Question: The layout of my Android application is divided into a top bar (a 'RelativeLayout') and another 'LinearLayout' where fragments are loaded and changed.
This is an overview:

When the application is started the first is shown and the menu fragments are loaded inside the inferior layout. Pressing on each of the 3 buttons will change the fragment but the top bar will always be the same, as it stays outside the fragment.
- If I press button number after one of the fragments (2, 3, 4) has been loaded, the menu fragment must be shown and the back stack must be cleared so if I press the back button the application is closed.- If I press the back button when I am viewing fragments 2, 3 or 4 I must go back to the menu fragment, too.- If on fragment 4 I click the button, I will go to fragment 3. Here, if I press back, I must go to fragment 4 but if I click on button I must go to the menu, where if I press back button the application is closed.
Basically, each time I get to the menu fragment the stack must be cleared and this is what I don't know how to do.
In first place, this is how I change the fragments:
'''
// Importing and stuff ...
public class Main extends FragmentActivity {
private int CurrentFragment = 0;
// onCreate
@Override
public void onCreate(Bundle savedInstanceState) {
// Among other things I set up the event for the Button 1
Button1.setOnClickListener(
new OnClickListener() {
@Override
public void onClick(View v) {
if (CurrentFragment != 0) showFragment(0);
}
}
);
}
// This is what happens when pressing the back button
@Override
public void onBackPressed() {
FragmentManager fm = getSupportFragmentManager();
if (fm.getBackStackEntryCount() > 0 && CurrentFragment != 0) {
fm.popBackStack();
FragmentTransaction ft = fm.beginTransaction();
Fragment CurrentFrag = fm.findFragmentById(R.layout.menu);
if (CurrentFrag != null) ft.remove(CurrentFrag);
ft.commit();
} else {
this.finish();
}
}
// This method will show the specified fragment
public void showFragment(int fragment) {
FragmentManager fm = getSupportFragmentManager();
String ftag = "menu";
Fragment fi;
switch (fragment) {
case 0:
fi = Fragment1.newInstance();
ftag = "menu";
break;
case 1:
fi = Fragment2.newInstance();
ftag = "frag2";
break;
case 2:
fi = Fragment3.newInstance();
ftag = "frag3";
break;
default:
return;
}
FragmentTransaction ft = fm.beginTransaction();
ft.replace(R.id.fragmentContentLayout, fi);
// If this is not the menu fragment add it to the back stack
if (fragment != 0) ft.addToBackStack(ftag);
ft.commit();
CurrentFragment = fragment;
}
}
'''
Inside each one's of the fragment's classes this is what I have:
'''
public class Fragment1 extends Fragment {
public static Fragment newInstance() {
Fragment1 NewFragment = new Fragment1();
return NewFragment ;
}
@Override
public void onCreate(Bundle savedInstanceState) {
super.onCreate(savedInstanceState);
}
@Override
public View onCreateView(LayoutInflater inflater, ViewGroup container, Bundle savedInstanceState) {
View FragmentView = inflater.inflate(R.layout.menu, new RelativeLayout(Main.MainContext));
FragmentView.setLayoutParams(new LayoutParams(LayoutParams.MATCH_PARENT, LayoutParams.MATCH_PARENT));
return FragmentView;
}
}
'''
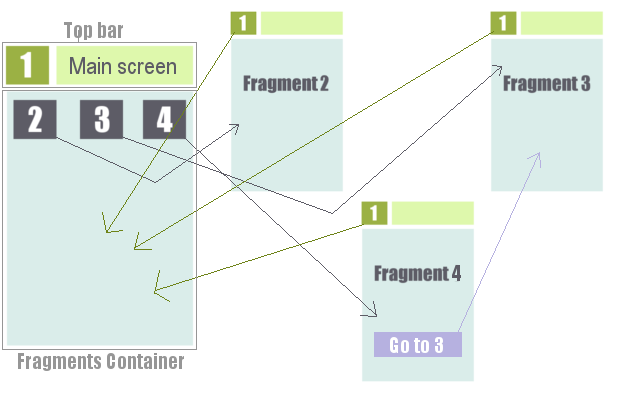
Answer: The fastest way that work for me is to do this:
'''
fragmentManager.popBackStack(null, FragmentManager.POP_BACK_STACK_INCLUSIVE);
'''
Insert this code into the onActivityCreated() of your menu fragment, so each time you go there, the backstack will be cleared.